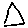
Label: triangle